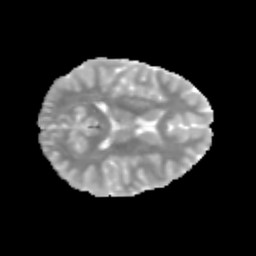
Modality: MD
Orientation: axial
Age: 10
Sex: female
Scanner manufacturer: siemens
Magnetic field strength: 3 T
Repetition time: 3.8 s
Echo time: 0.07 s